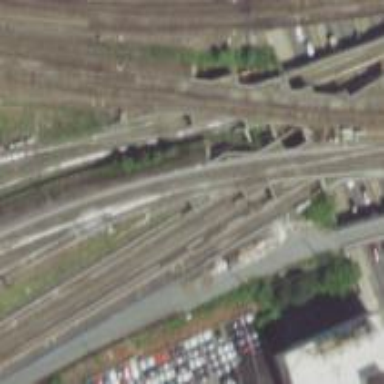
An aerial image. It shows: Railway bridge with electrified rails.